Question:
How do I change the name of the request that appears automatically in 'redoc-ui' when using 'drf-yasg'.
For example: In the image, you can see that that the request is named 'fid_data-entities_update', it is picking this up from the URL.
How do I override/rename it?
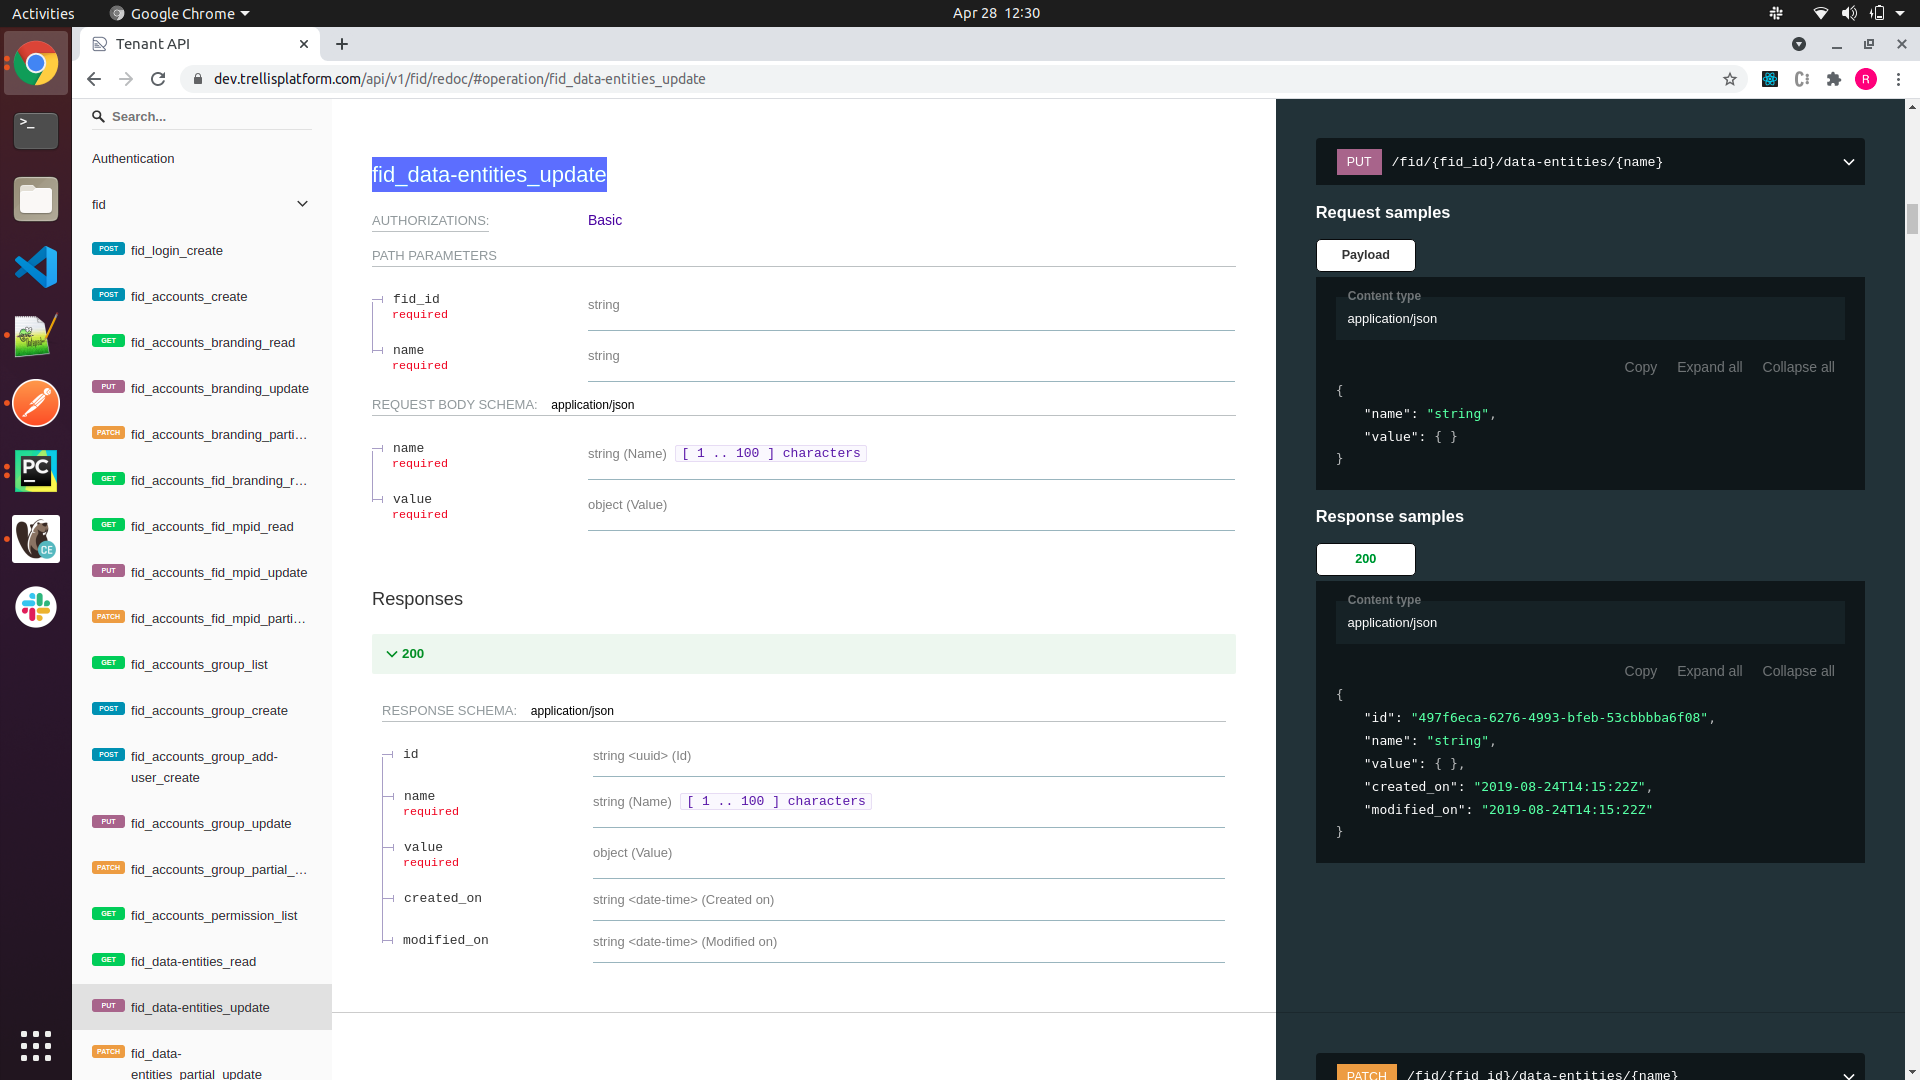
Answer: You can use the <URL> spec as using 'operation_id' parameter
'''
from rest_framework import generics
from rest_framework.response import Response
from drf_yasg.utils import swagger_auto_schema
class OperationIdOverrideAPI(generics.ListAPIView):
@swagger_auto_schema(operation_id="Your awesome name")
def get(self, request, *args, **kwargs):
return Response({"message": "ok"})
'''